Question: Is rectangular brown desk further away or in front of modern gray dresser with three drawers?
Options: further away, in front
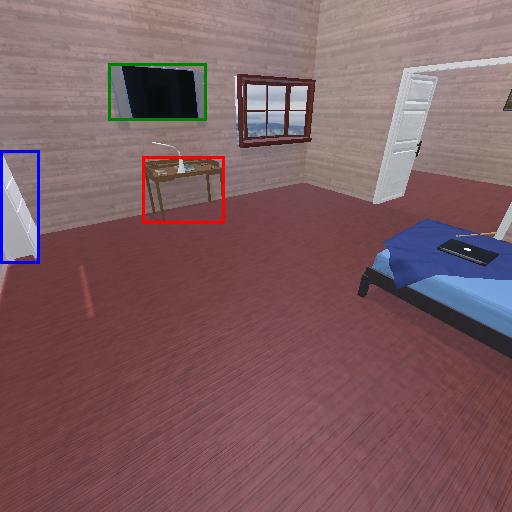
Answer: further away